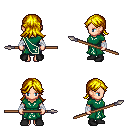
a pixel art fantasy rpg character, female body template, human, light skin, sash dress, metal pants, blonde loose hair, white cloth bandages, black shoes, spear, four views (front, back, left, right), 2x2 character sprite sheet, small pixel art, hard edges, no anti-aliasing